Question: I'm making a setup script in Inno and I was wondering, how can I get non "hardcoded" path. Here is example:

Thanks in advance!
You can get .iss folder by using predefined variable
> SourcePath
Usage would be like: {#SourcePath}\???in+\Release\???.exe
Thanks all who contributed!
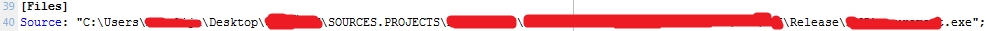
Answer: The reference about the <URL>:
> referenced in the script's [Files] section Source parameters, and files referenced
in the [Setup] section, . To specify
a different source directory, create a SourceDir directive in the
script's [Setup] section.
This includes also option to specify relative path to the files. So let's assume that you have the following file structure and you didn't specify a different path in the <URL> directive:
'''
C:\Deploy\Script.iss
C:\Deploy\MyProg.exe
C:\Deploy\SubFolder\MyOtherProg.exe
C:\Folder\SomeFile.txt
'''
Now if you'd like to include the 'MyProg.exe' into the setup compiled from the 'Script.iss' script, you could specify just the file name without the path, since the 'MyProg.exe' file is stored in the same folder as the script, so you could write just:
'''
[Files]
Source: "MyProg.exe"; DestDir: "{app}"
'''
And you can use a relative path to the 'MyOtherProg.exe' which is stored in the subfolder of the folder where the 'Script.iss' script is stored this way:
'''
[Files]
Source: "SubFolder\MyOtherProg.exe"; DestDir: "{app}"
'''
As well as you can use a relative path to include the 'SomeFile.txt' stored in a subfolder of the parent folder where the script is stored:
'''
[Files]
Source: "..\Folder\SomeFile.txt"; DestDir: "{app}"
'''
More about relative path conventions you can read in <URL>.